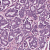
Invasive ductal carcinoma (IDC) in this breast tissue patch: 1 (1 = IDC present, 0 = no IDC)